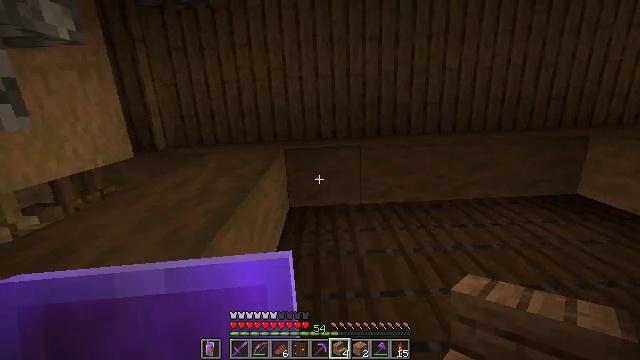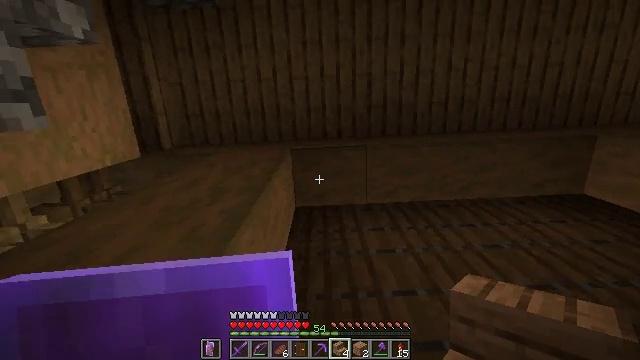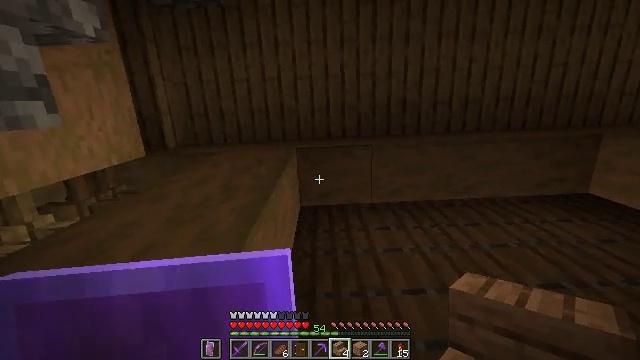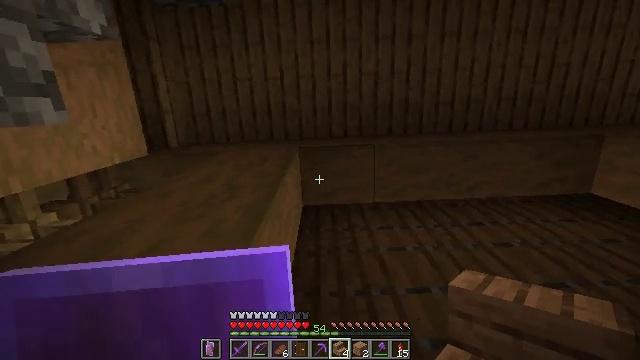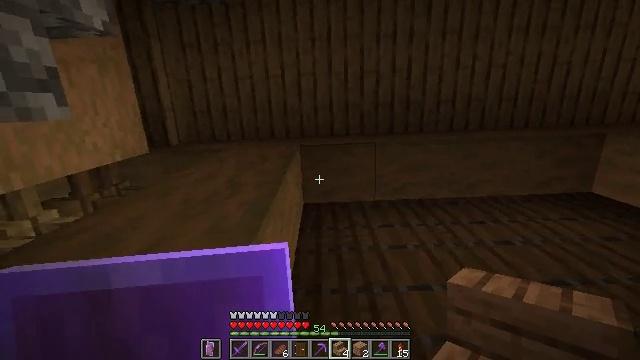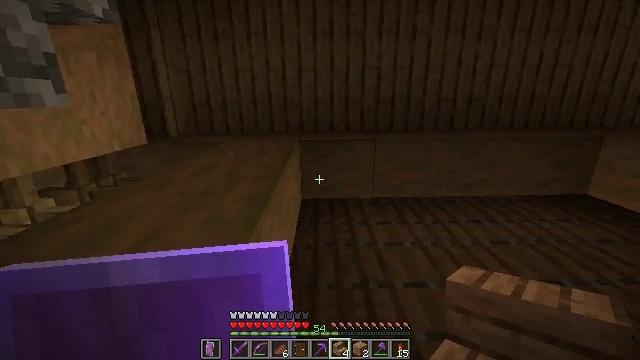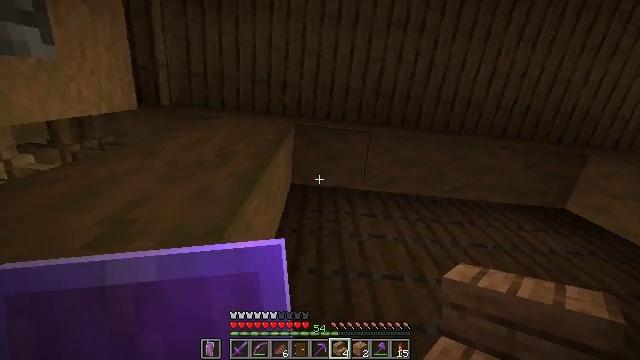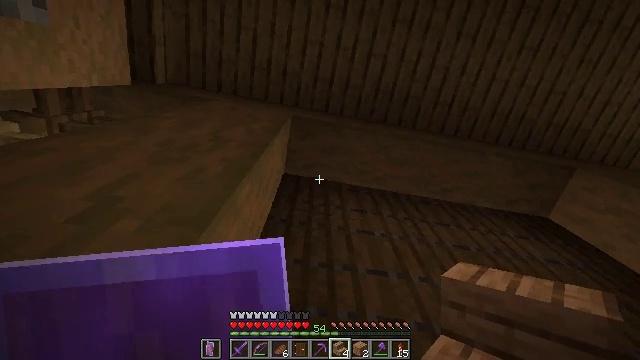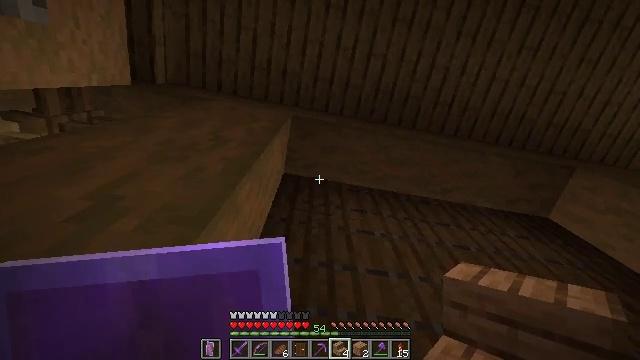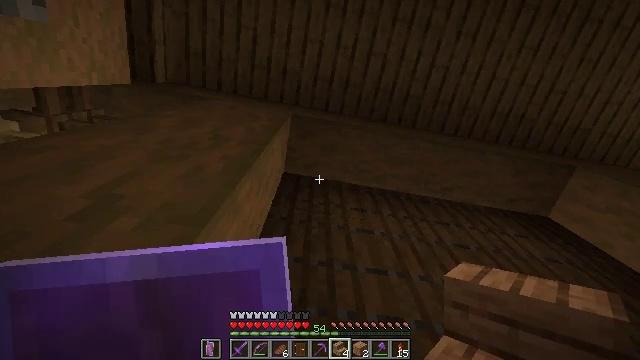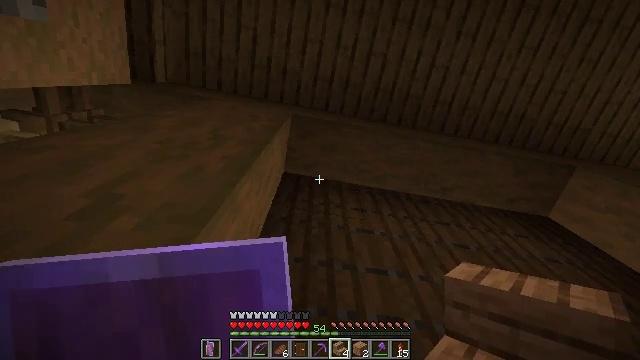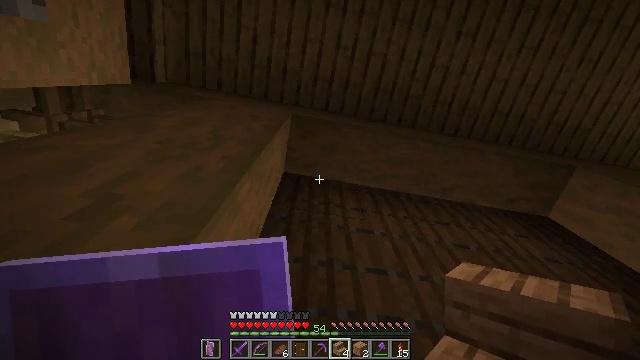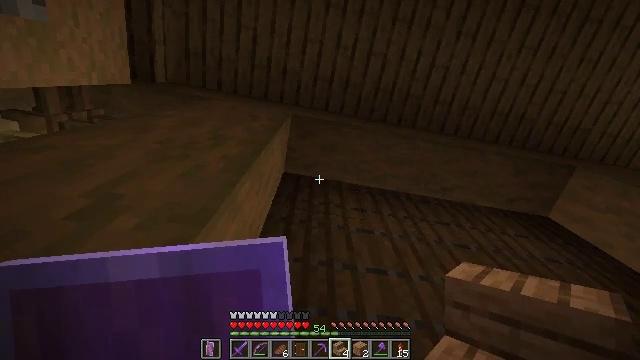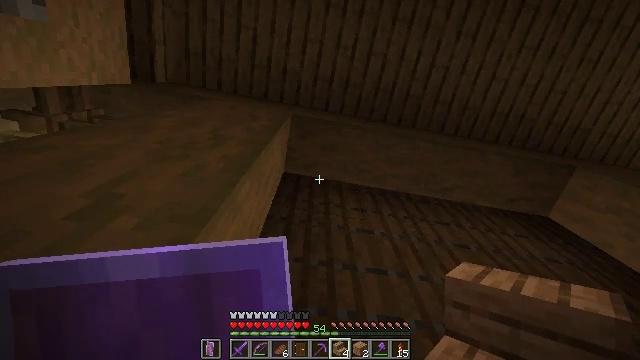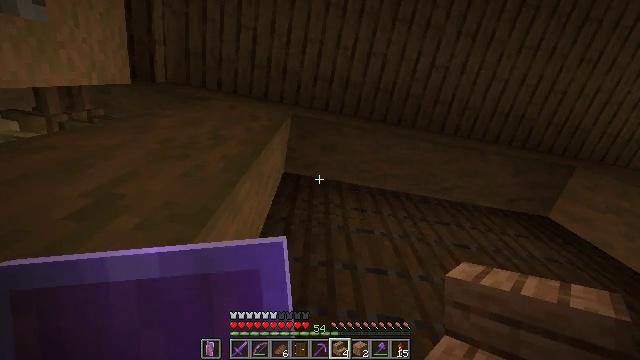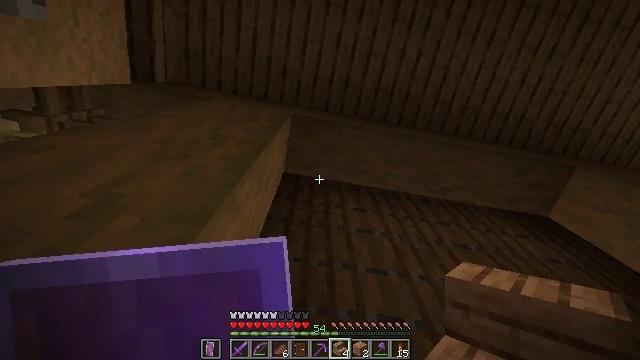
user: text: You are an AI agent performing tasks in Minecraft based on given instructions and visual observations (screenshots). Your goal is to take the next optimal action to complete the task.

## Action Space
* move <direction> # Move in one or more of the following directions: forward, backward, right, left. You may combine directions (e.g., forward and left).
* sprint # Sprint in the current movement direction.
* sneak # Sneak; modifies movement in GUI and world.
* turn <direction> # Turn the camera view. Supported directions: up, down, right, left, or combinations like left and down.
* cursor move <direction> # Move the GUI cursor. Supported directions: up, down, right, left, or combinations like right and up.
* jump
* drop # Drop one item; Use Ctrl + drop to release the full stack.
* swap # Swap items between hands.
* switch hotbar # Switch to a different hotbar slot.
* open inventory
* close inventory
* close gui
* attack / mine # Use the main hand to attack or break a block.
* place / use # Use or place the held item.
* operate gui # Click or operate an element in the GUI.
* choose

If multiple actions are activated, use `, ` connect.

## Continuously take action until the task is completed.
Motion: motion action
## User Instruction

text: Mine the spruce trapdoor by breaking it.
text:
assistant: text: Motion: no_op
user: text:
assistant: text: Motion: no_op
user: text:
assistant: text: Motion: no_op
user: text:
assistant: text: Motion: no_op
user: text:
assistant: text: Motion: turn right
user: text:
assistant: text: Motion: turn right and down
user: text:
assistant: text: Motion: turn right and down
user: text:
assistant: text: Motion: no_op
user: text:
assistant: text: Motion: no_op
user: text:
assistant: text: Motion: no_op
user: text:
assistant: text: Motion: no_op
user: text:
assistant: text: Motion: no_op
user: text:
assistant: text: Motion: no_op
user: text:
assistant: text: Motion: no_op
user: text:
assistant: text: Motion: no_op
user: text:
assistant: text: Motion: no_op
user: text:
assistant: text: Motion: turn left and down
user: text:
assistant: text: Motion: turn left and down
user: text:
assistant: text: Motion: no_op
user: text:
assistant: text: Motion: no_op
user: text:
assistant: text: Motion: no_op
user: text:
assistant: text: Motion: no_op
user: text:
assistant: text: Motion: no_op
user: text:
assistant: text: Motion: no_op
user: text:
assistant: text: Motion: no_op
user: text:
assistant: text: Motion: no_op
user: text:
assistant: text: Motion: no_op
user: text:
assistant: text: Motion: no_op
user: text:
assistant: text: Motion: no_op
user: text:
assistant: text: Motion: no_op